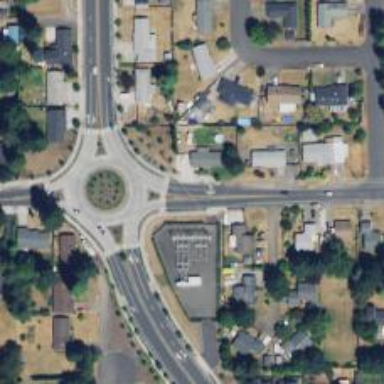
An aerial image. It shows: Secondary road leading to roundabout.